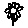
Label: flower